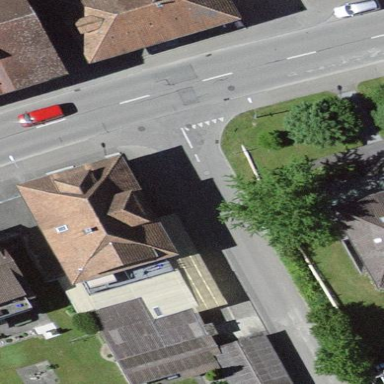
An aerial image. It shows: Building that is motorcycle shop.